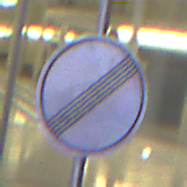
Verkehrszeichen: EndeSaemtlicherBegrenzungen
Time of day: Night
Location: Outdoor (Urban)
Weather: PartlyCloudy
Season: NotSpecified
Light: Artificial